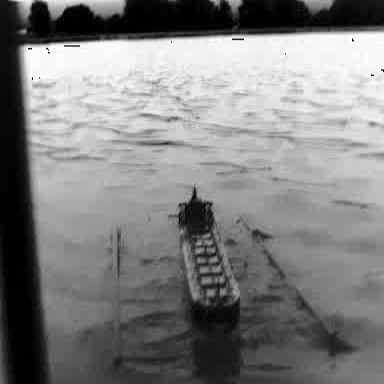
There is a liner in the infrared image.